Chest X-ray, AP view. Patient: 60 years old, sex M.
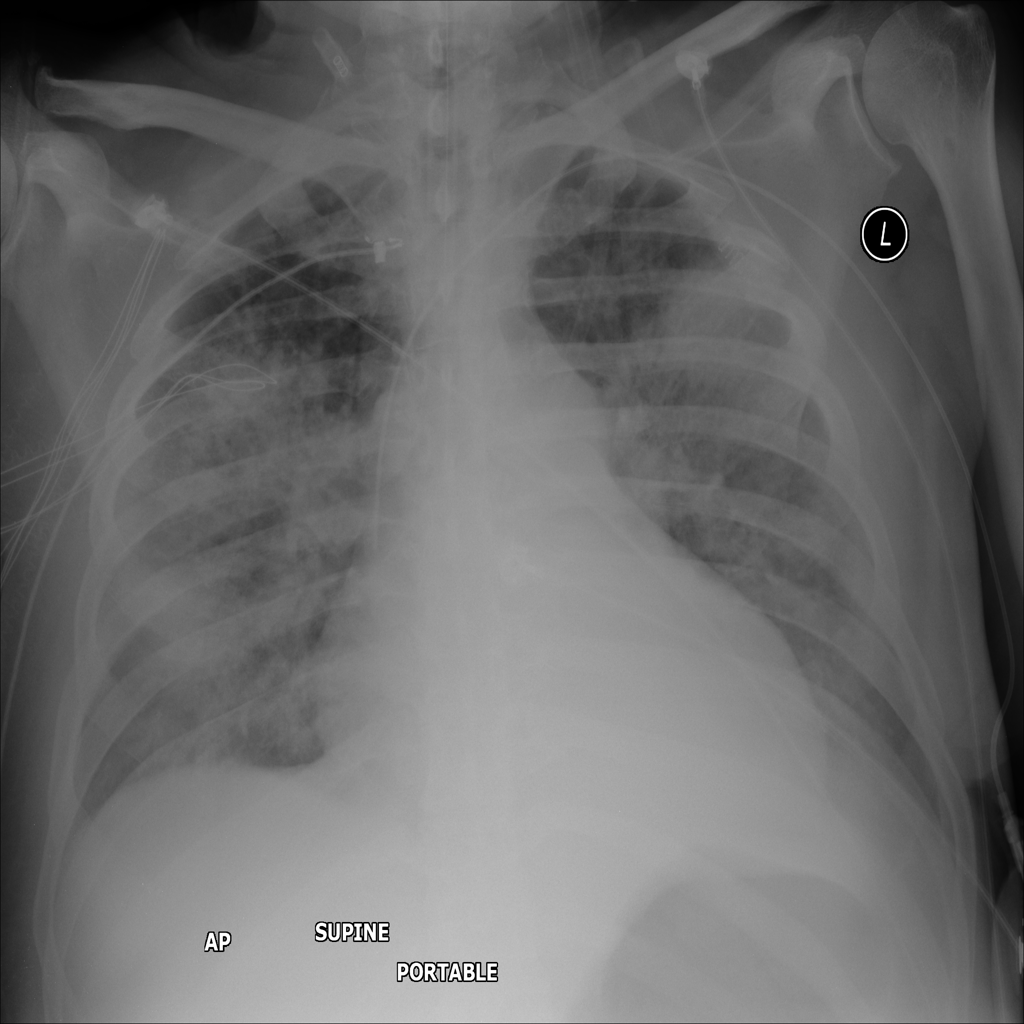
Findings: Atelectasis, Consolidation, Infiltration, Pneumonia